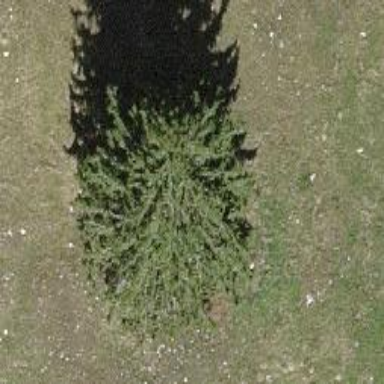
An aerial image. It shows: Beautiful tree in nature.